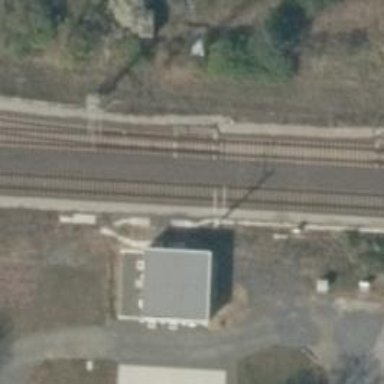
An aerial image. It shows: Railway track with contact line for electrification.